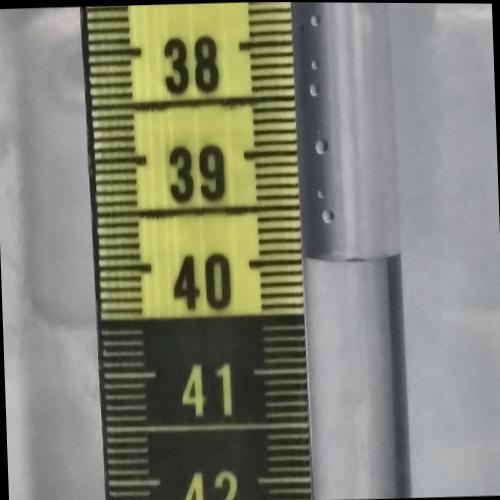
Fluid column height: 40.0 cm